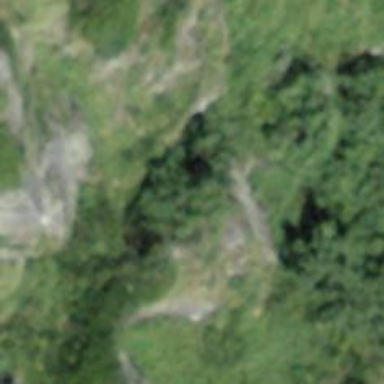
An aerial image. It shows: Natural cliff.